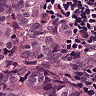
Metastatic tissue present: yes